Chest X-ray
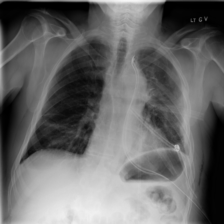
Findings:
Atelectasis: negative
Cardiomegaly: negative
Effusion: negative
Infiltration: negative
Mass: negative
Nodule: negative
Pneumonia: negative
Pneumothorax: positive
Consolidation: negative
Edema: negative
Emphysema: positive
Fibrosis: negative
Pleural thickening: negative
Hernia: negative